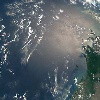
Label: water